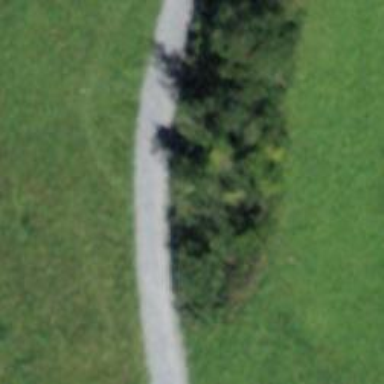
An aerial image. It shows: Intermediate difficulty downhill service road.